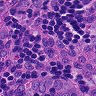
Metastatic tissue present: yes